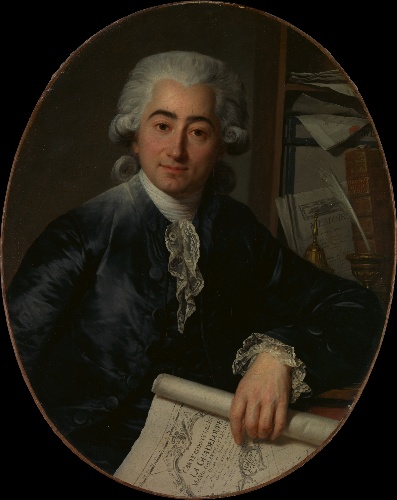
Title: Eugène Joseph Stanislas Foullon d'Ecotier (1753–1821)
Artist: Antoine Vestier
Artist bio: French, Avallon 1740–1824 Paris
Date: 1785
Object type: Painting
Classification: Paintings
Medium: Oil on canvas
Dimensions: Oval, 31 5/8 x 25 1/8 in. (80.3 x 63.8 cm)
Department: European Paintings
Credit line: Gift of Mr. and Mrs. Charles Wrightsman, 1983
Accession year: 1983
Repository: Metropolitan Museum of Art, New York, NY
Tags: Men|Portraits